Question: I have been using OpenCV for a while and also the 'imwrite' function, but unfortunately this is not working any more.
I am running with OpenCV 2.4.3 with following sample code:
'''
imwrite("somepath/somefile.png", myMat);
'''
The error:
'''
Undefined symbols for architecture x86_64:
"cv::imwrite(std::string const&, cv::_InputArray const&, std::__debug::vector<int, std::allocator<int> > const&)", referenced from:
MyProject::this_callback(int, void*) in MyProject.o
ld: symbol(s) not found for architecture x86_64
clang: error: linker command failed with exit code 1 (use -v to see invocation)
'''
The error looks somewhat familiar but i cannot determine whats wrong.

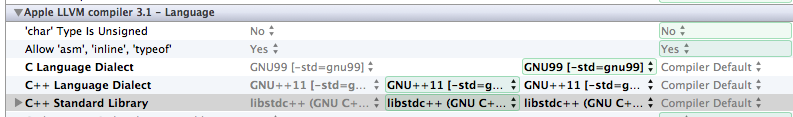
Answer: Yes, I've thought you were using XCode. I had the same problem. :)
If you change the project setup so that:
- -
your linking problem will go away.
I use Apple LLVM 4.1.
---
When I had this problem, I have tried just adding a new target to one of my old projects I knew, worked. Then I've just made that target a one-source-file program.
This must be a "magic" part of XCode as I think there was a time I could not get the same project working after a restart. :S